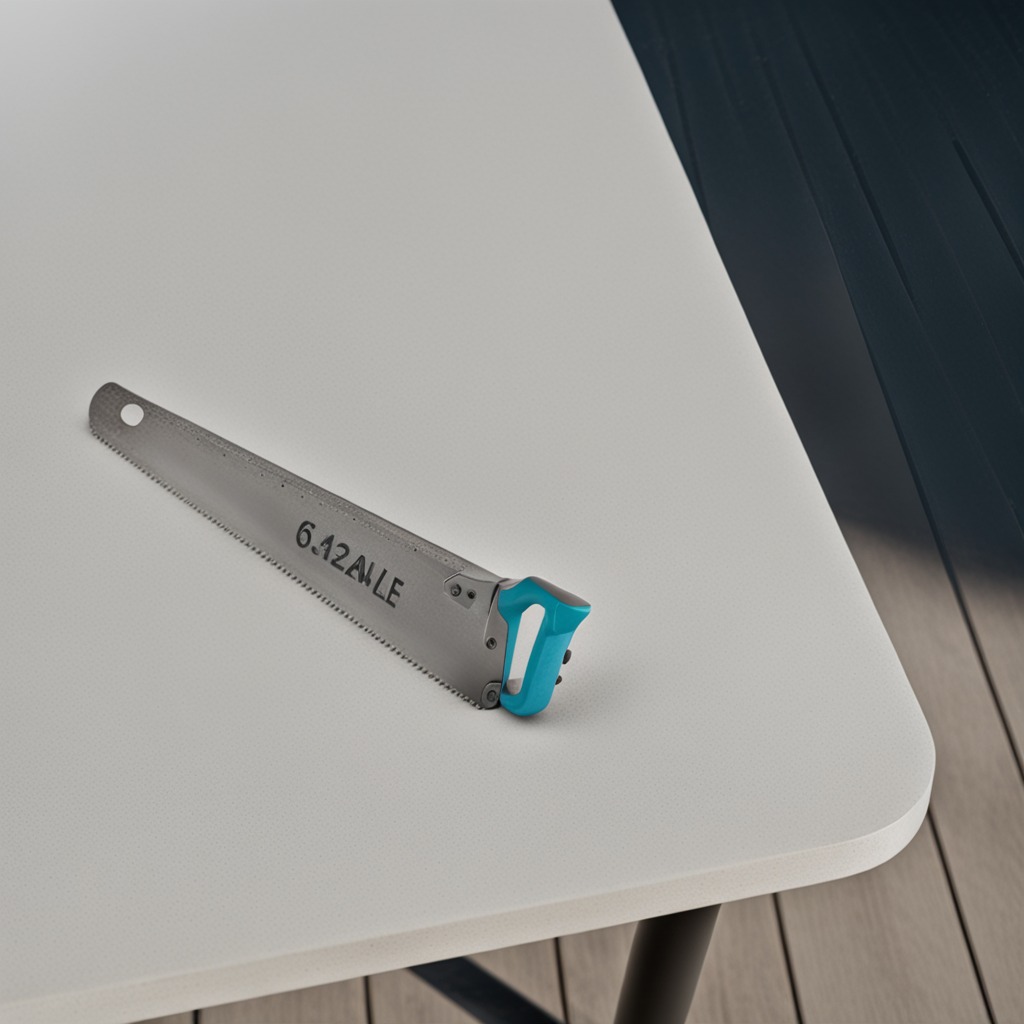
A handheld metal saw is lying on the utility table.